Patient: sex F, age 72
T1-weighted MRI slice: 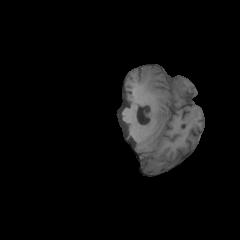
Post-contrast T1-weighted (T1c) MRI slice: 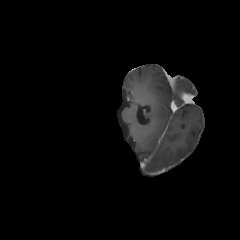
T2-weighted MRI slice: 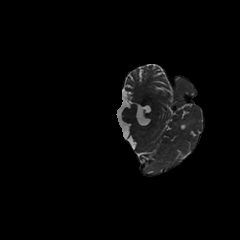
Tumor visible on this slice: no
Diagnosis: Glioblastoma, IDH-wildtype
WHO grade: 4